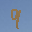
Label: 9